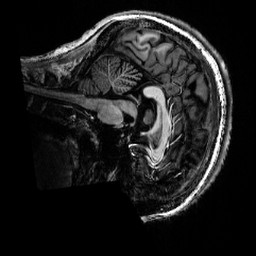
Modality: T1w
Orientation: sagittal
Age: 31
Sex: female
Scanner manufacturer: siemens
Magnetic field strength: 6.98 T
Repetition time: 6 s
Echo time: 0.00299 s